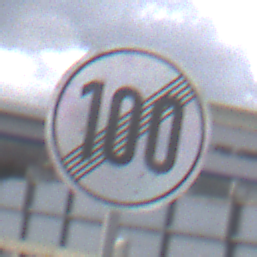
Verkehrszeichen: EndeGeschwindigkeit100
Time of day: MorningAfternoon
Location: Outdoor (Suburban)
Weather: PartlyCloudy
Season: NotSpecified
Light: Natural